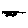
Label: fish